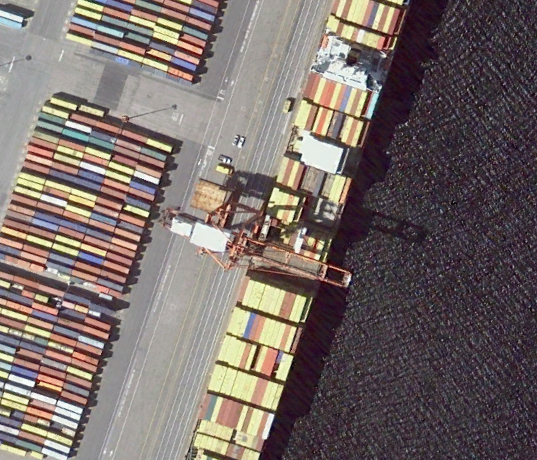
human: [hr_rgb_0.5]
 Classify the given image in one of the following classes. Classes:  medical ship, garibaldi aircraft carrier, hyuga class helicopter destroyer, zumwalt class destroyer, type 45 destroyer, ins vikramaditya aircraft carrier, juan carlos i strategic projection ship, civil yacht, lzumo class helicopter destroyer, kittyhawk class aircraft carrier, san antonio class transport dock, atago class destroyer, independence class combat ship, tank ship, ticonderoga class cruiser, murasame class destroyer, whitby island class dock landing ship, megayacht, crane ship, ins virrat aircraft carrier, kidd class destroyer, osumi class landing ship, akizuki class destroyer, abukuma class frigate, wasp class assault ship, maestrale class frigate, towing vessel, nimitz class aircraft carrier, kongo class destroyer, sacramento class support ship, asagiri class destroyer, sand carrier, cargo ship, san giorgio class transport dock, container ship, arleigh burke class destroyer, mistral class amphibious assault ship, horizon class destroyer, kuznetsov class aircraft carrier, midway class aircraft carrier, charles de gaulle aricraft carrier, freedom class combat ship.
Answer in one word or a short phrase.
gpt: Container ship